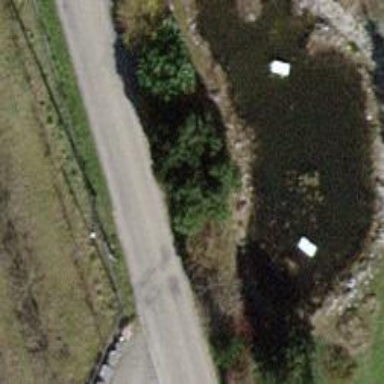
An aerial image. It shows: Pond surrounded by natural water.